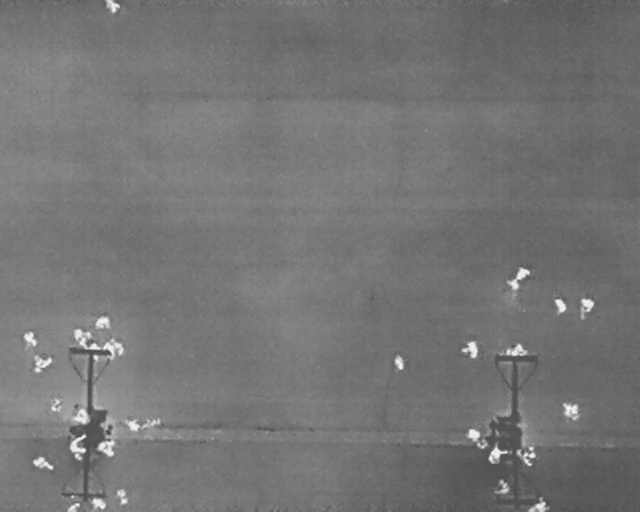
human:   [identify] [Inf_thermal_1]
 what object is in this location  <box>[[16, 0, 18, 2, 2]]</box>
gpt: <ref>1 medium person at the top left</ref>